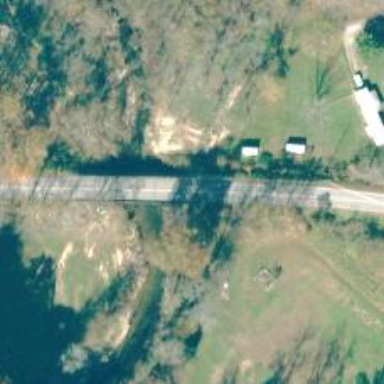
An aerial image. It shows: Secondary road crossing bridge.